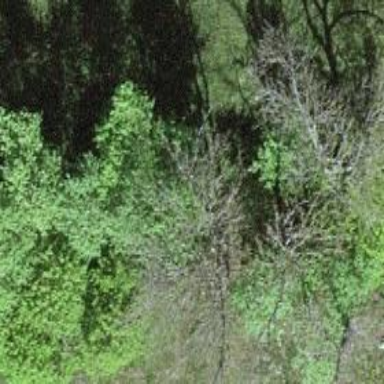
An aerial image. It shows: Forest area.